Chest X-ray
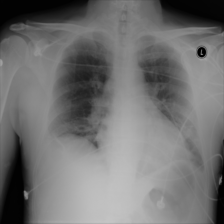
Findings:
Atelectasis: positive
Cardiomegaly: positive
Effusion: negative
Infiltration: negative
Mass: negative
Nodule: negative
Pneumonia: negative
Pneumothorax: negative
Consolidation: negative
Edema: negative
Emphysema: negative
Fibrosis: negative
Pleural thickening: negative
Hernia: negative